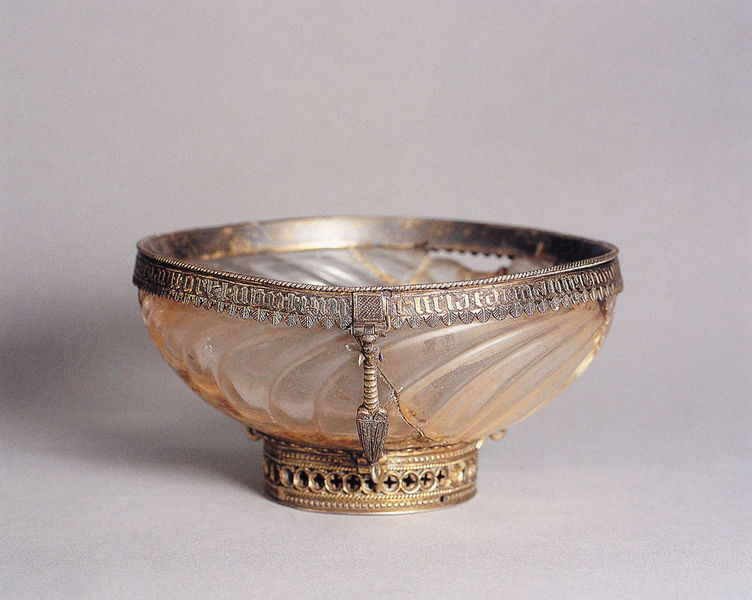
Titel: Tasse von San Fernando
Institution: Sevilla, Kathedrale
Schlagwörter: dreieck, glas, schale, silber, wellen, rand, inschrift, verzierung, metall, bronze, foto, zinn, kreuz, rötlich, opal, milchglas, riss, ziselierung, angeschlagen, zieselierung, opalisiert